Interaction volume radius: 10 \u00c5
Interaction volume height: 25 \u00c5
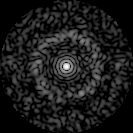
Disorder parameter: 0.8102